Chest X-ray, AP view. Patient: 64 years old, sex M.
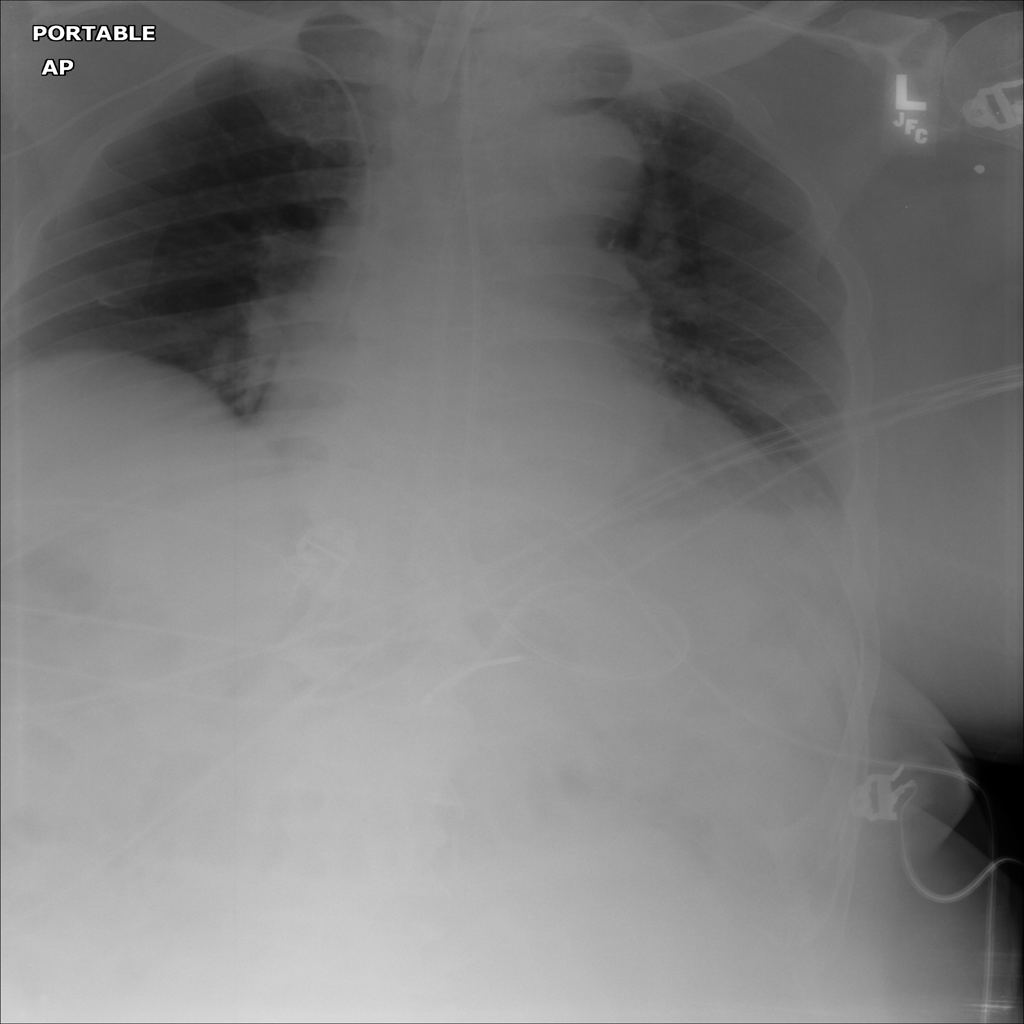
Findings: Effusion, Infiltration